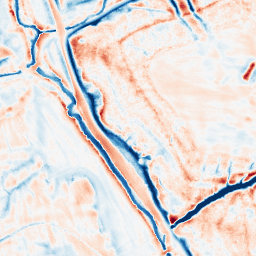
Category: edge_preserving
Decomposition family: bilateral
Decomposition parameters: d: 21
sigma_color: 25
sigma_space: 50
Upsampling method: quartic
Upsampling parameters: scale: 8
Upsampling scale: 8